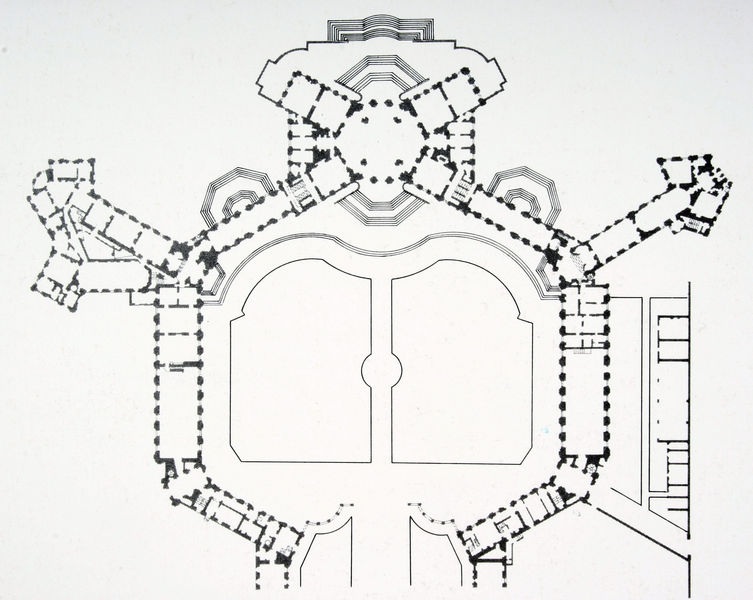
Titel: Grundriss des Jagdschlosses Palazzina di Caccia
Künstler: Filippo Juvarra
Standort: Stupinigi
Institution: Palazzina di Caccia
Schlagwörter: flügel, weiß, fenster, grau, hintergrund, mitte, raum, schwarz, skizze, säulen, tür, zeichnung, zimmer, anlage, gebäude, haus, park, rasen, schloss, architektur, barock, bild, kirche, wege, rund, turm, garten, springbrunnen, schwung, schiff, papier, türen, linien, hof, saal, treppe, treppen, detail, symmetrie, stufen, umriss, halle, punkte, wände, eingang, gang, zugang, innenhof, umgang, unterlage, kreuz, festung, symmetrisch, druck, schwarz weiß, stich, seite, flur, räume, entwurf, altar, arkaden, villa, hellgrau, seitenschiff, beet, aussen, zufahrt, plan, ausgang, achsen, bauten, sechseck, springbrunne, gallerie, grundriss, bauwerk, nischen, architekturzeichnung, rondell, wölbung, fenste, gänge, seitenflügel, exakt, innengarten, lustgarten, bastion, polygonal, gartenanlagen, hexagon, stupinigi, ausläufer, gate, längsbauten, rraum, mbild